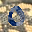
Label: 0